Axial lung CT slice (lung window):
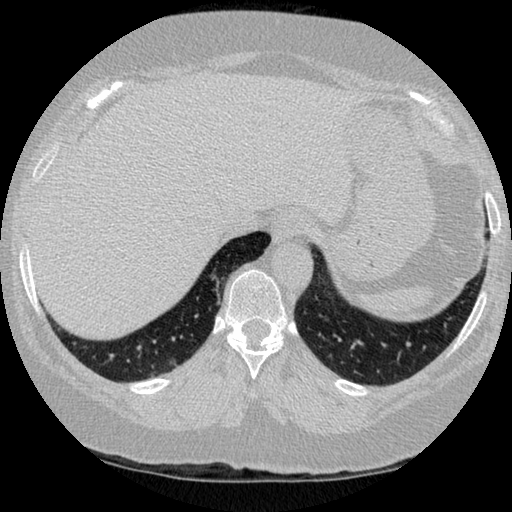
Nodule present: no